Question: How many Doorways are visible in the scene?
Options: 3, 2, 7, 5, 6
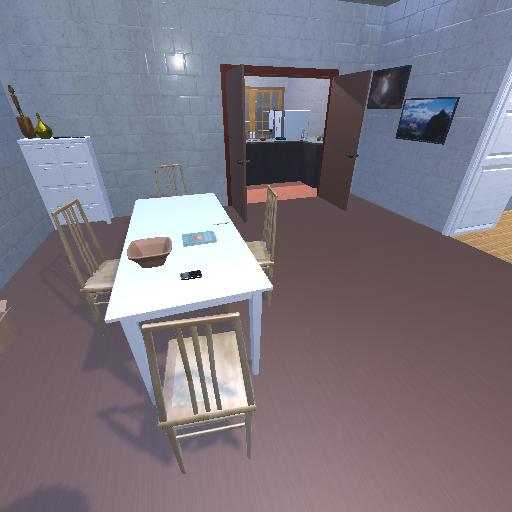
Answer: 3